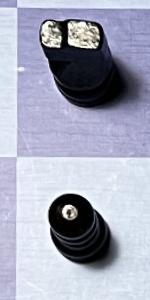
Label: Pawn_Black